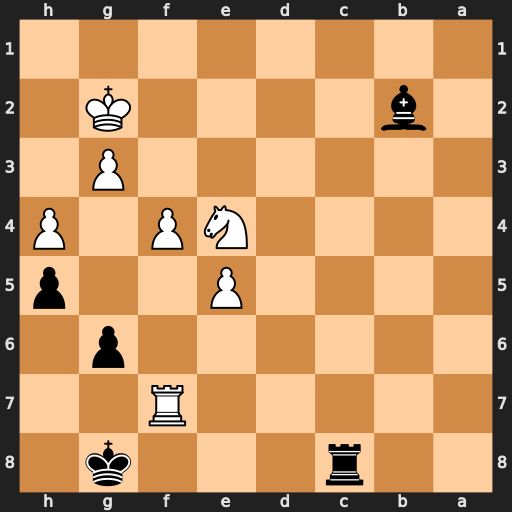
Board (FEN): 2r3k1/5R2/6p1/4P2p/4NP1P/6P1/1b4K1/8
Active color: b
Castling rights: -
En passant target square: -
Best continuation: Rc2+ Kf3 Kxf7